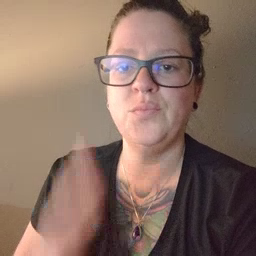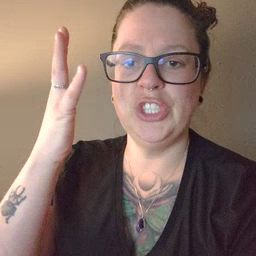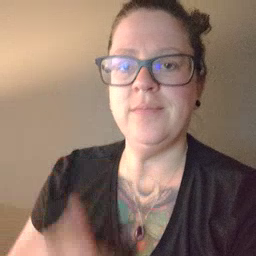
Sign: tree